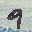
Label: 9